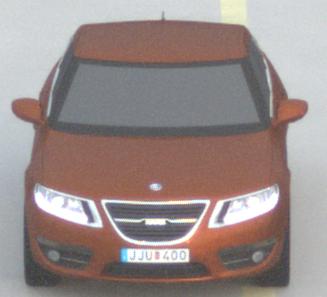
Make: Saab
Model: 5-Sep
Detailed model: 9-5 1.6T
Model produced from: 2010/06
Model produced until: 2011/12
Doors: 4
Color: orange
Road condition: dry road
Daytime: sunrise or sunset
Contrast: low contrast